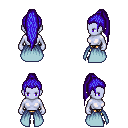
a pixel art fantasy rpg character, female body template, dark elf, purple skin, overskirt, gold greaves, blue extra-long topknot hairstyle, maroon shoes, four views (front, back, left, right), 2x2 character sprite sheet, small pixel art, hard edges, no anti-aliasing